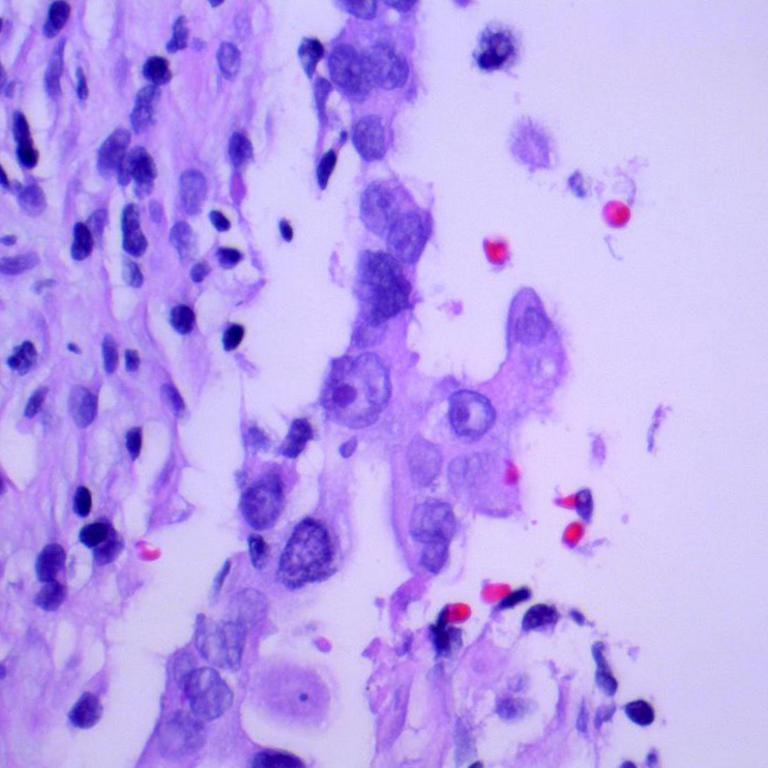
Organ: lung
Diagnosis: adenocarcinomas